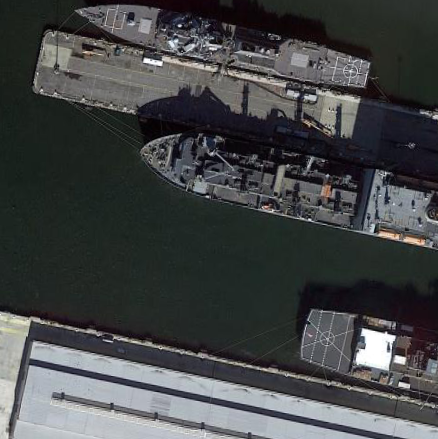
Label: destroyer